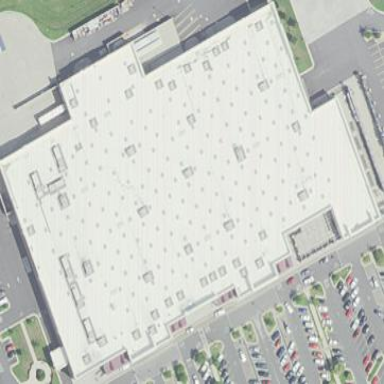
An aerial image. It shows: Flat roofed retail building that is supermarket.